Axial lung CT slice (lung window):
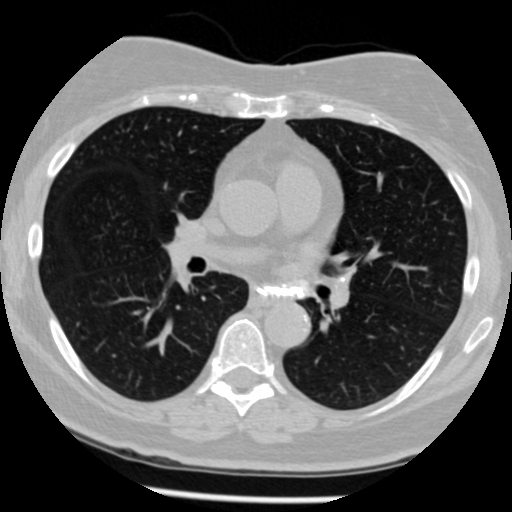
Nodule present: no